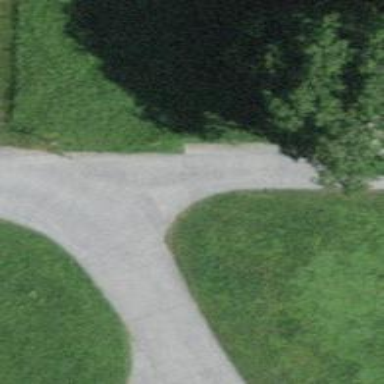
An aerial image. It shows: Unpaved service road with tracktype grade4.